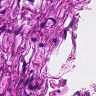
Metastatic tissue present: no